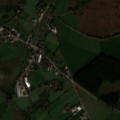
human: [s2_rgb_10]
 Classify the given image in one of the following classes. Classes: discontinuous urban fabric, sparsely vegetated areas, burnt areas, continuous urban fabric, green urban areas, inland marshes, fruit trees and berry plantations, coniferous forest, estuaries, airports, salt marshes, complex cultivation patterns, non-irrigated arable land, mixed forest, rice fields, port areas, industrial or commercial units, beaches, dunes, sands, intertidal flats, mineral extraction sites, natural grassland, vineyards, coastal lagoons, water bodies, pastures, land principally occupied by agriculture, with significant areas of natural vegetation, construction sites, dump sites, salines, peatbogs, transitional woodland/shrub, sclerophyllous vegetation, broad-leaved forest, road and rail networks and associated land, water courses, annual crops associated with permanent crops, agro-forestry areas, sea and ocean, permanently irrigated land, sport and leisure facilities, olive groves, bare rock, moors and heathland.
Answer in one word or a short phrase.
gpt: discontinuous urban fabric, pastures, land principally occupied by agriculture, with significant areas of natural vegetation, transitional woodland/shrub, peatbogs